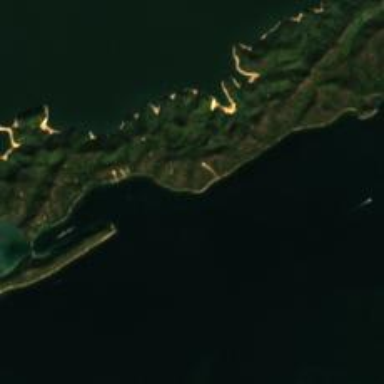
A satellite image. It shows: Picturesque coastline scene.